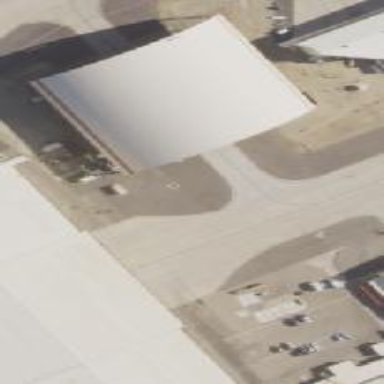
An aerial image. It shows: Building designed as airport hangar.